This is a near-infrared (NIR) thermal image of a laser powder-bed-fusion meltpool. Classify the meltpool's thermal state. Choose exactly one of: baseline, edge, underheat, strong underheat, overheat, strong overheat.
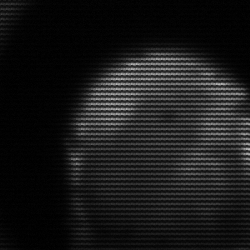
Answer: edge